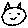
Label: cat